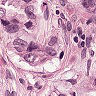
Metastatic tissue present: yes